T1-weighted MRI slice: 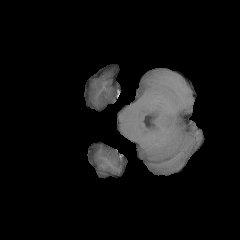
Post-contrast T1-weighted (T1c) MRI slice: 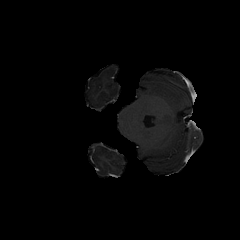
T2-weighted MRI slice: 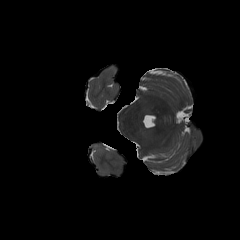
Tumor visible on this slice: no